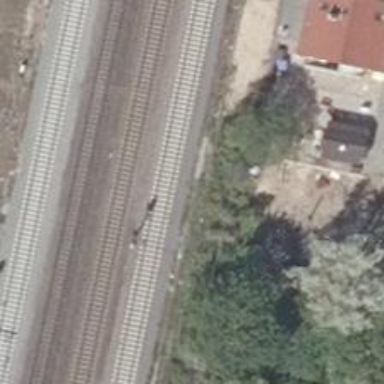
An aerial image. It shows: Railway signal.